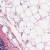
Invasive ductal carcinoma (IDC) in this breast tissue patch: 0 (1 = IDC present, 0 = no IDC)